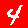
Digit: 4